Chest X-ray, AP view. Patient: 36 years old, sex M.
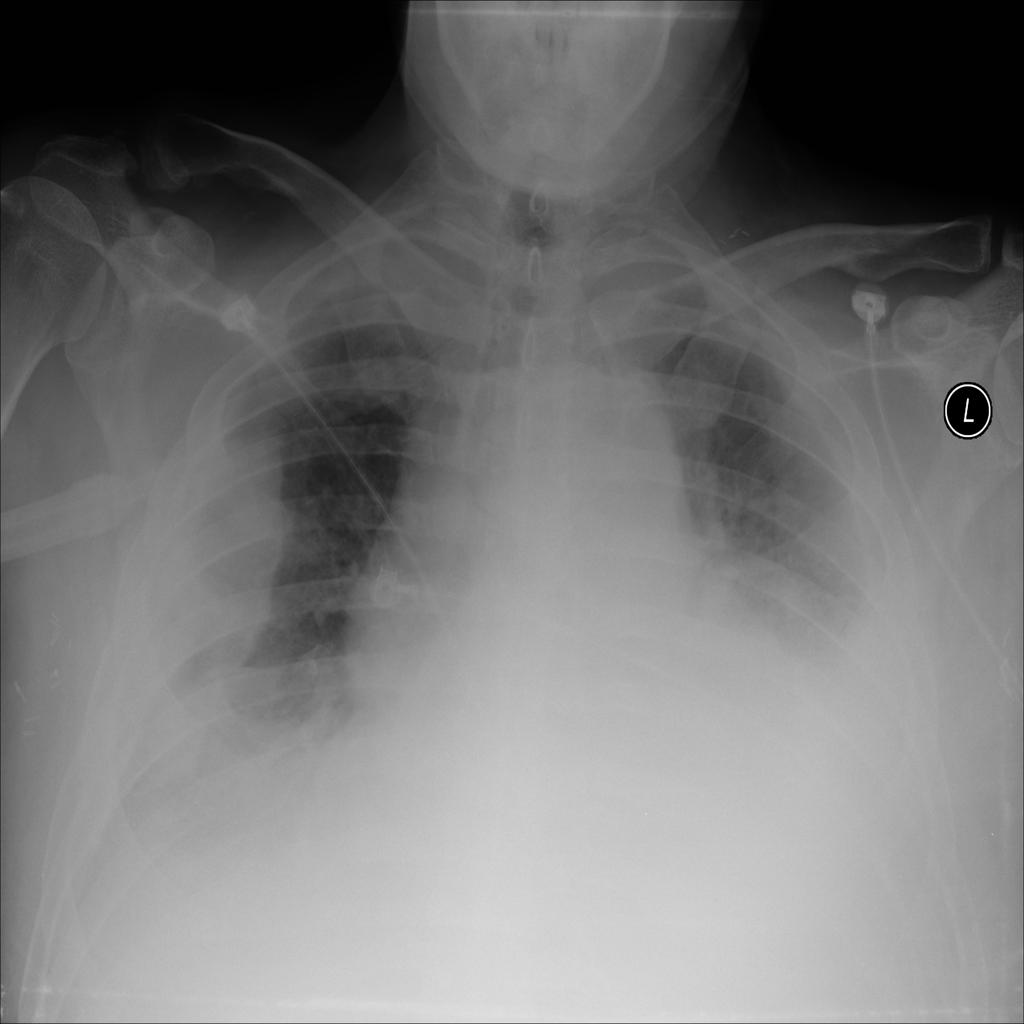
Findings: Infiltration